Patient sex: F
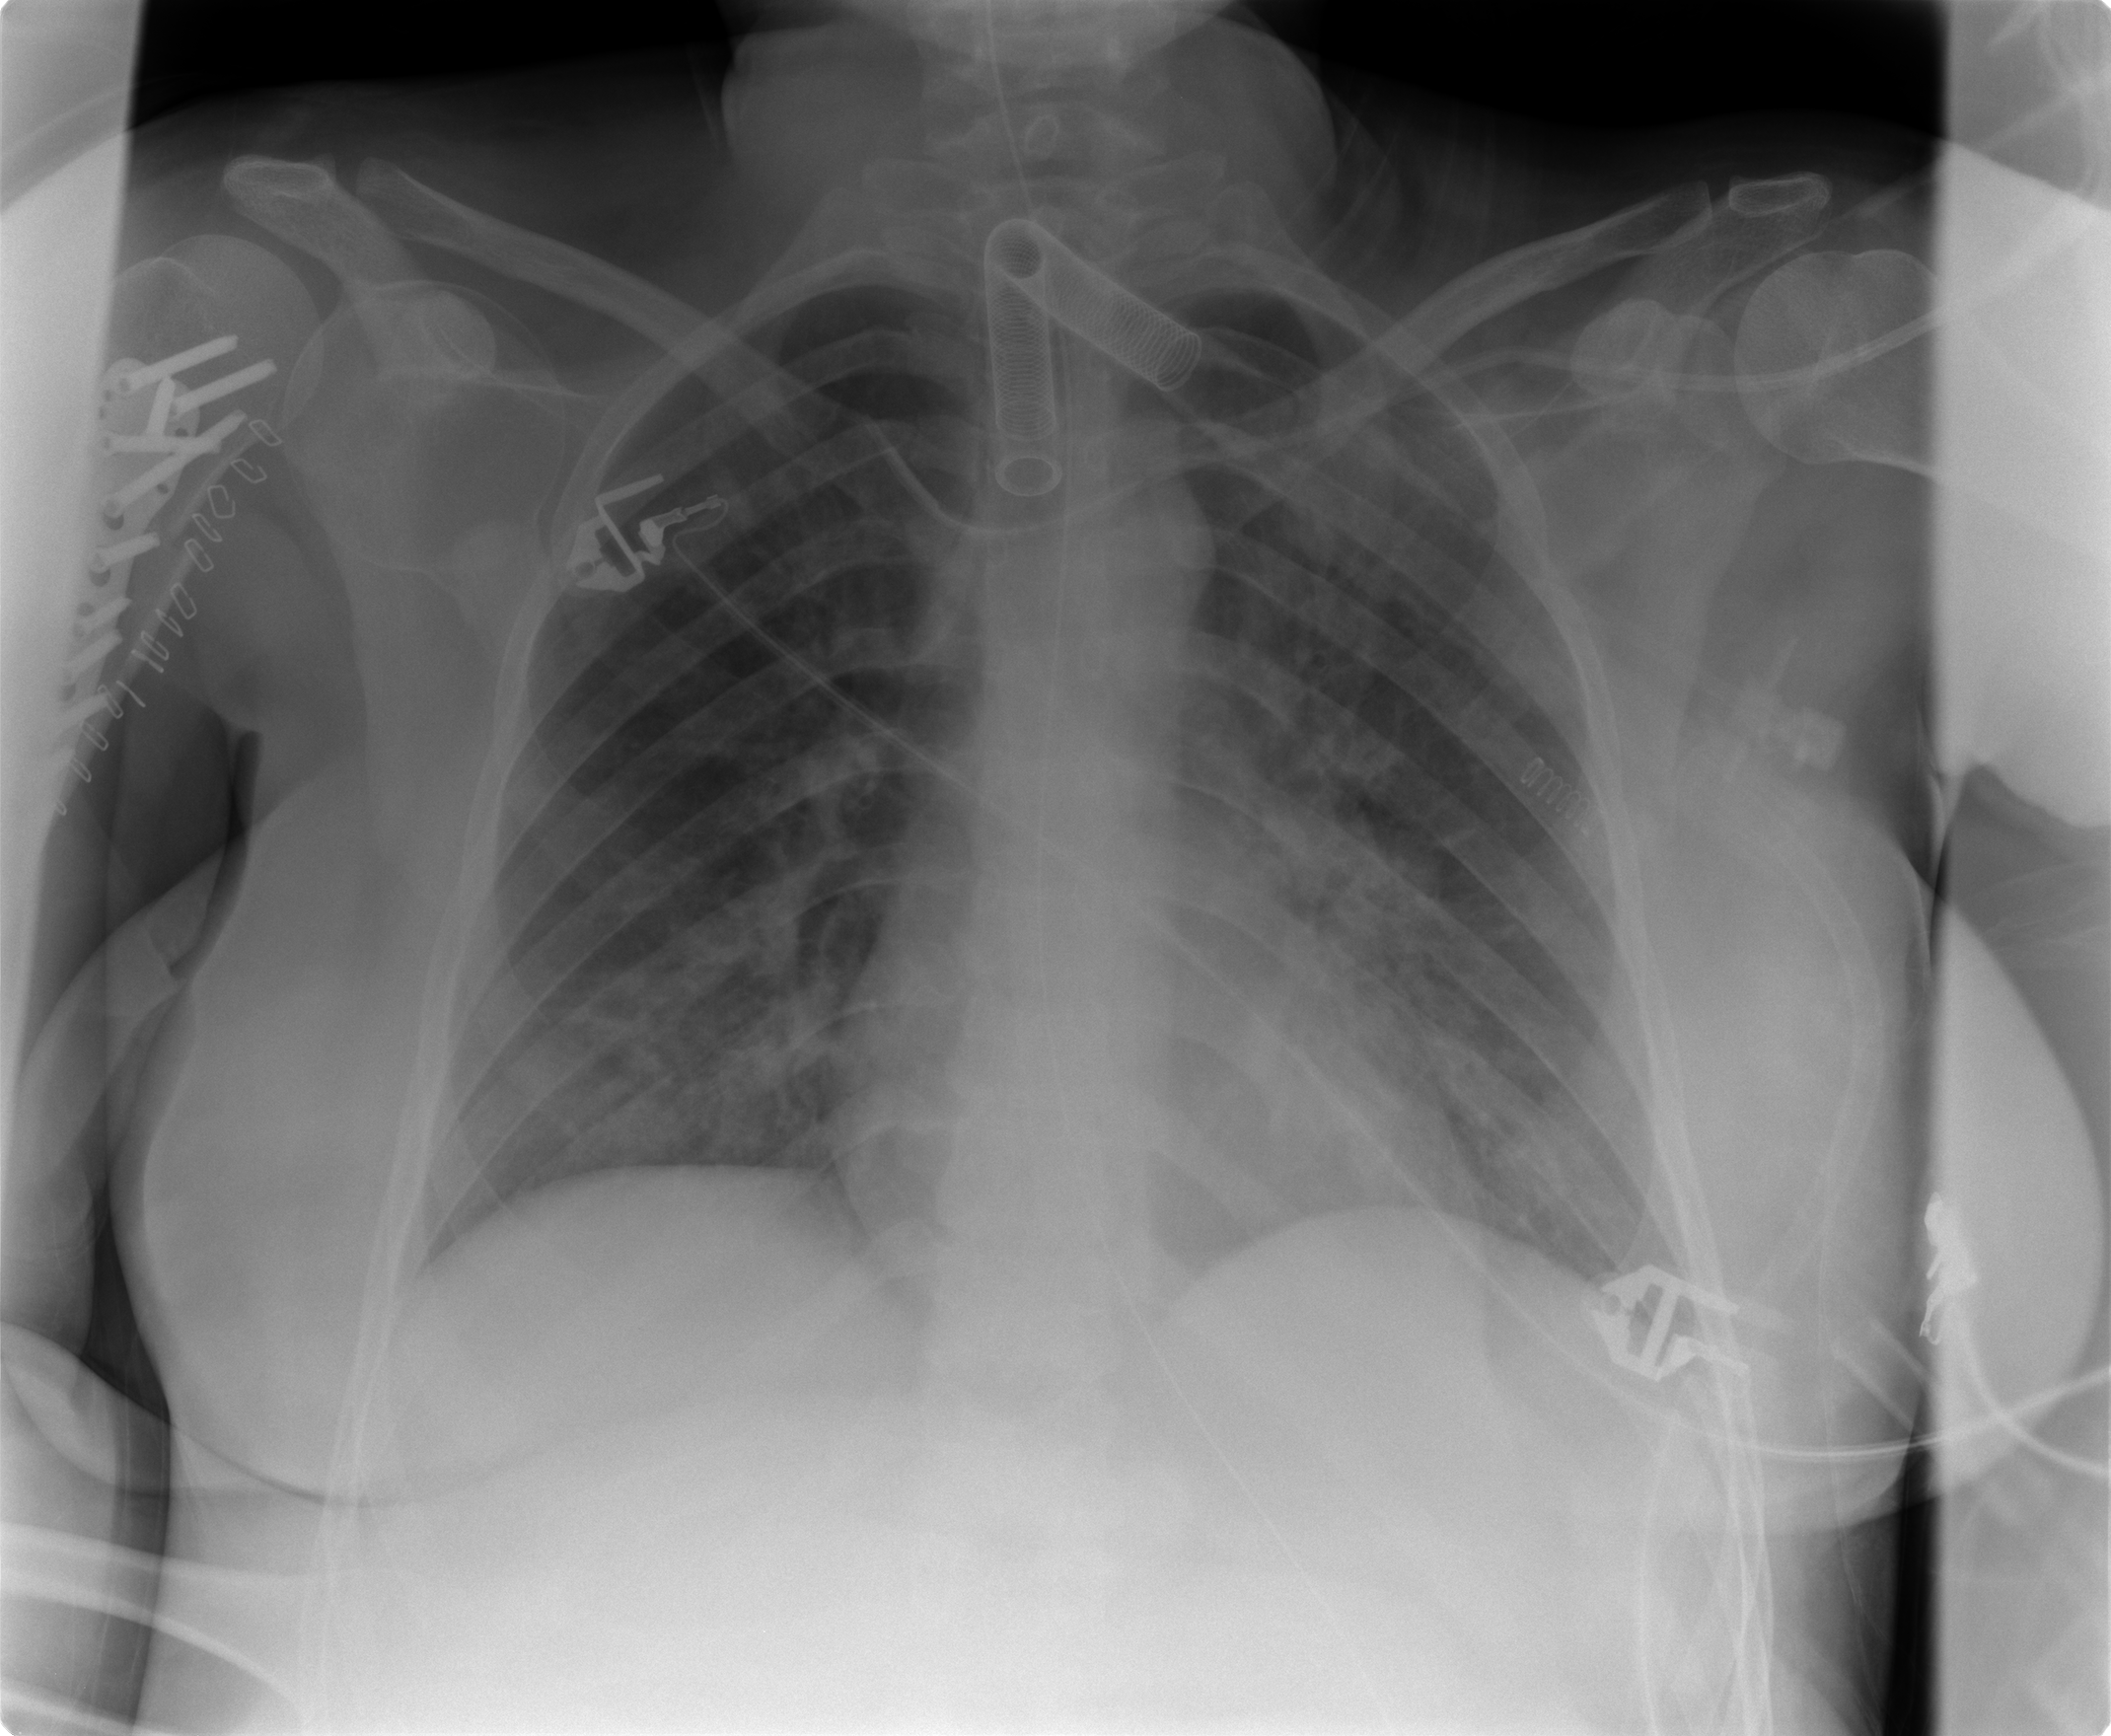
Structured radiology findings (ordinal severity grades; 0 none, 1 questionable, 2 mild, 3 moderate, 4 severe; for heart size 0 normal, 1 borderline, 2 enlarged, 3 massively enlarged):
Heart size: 0
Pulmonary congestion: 0
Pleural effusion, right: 0
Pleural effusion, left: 0
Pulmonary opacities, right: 1
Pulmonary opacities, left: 2
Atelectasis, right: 0
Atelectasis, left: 2